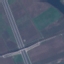
Label: Highway